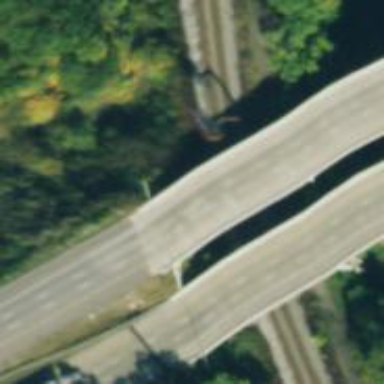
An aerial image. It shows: Bridge over motorway.